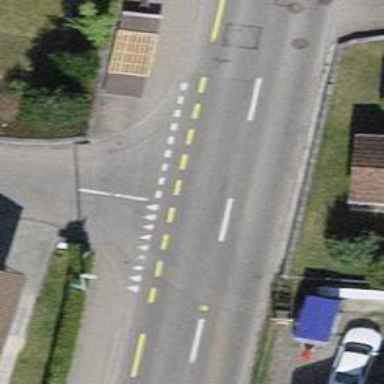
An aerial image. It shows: Road with "give way" sign.